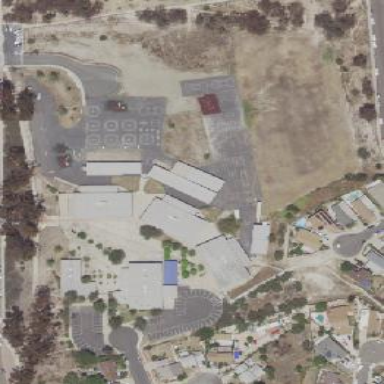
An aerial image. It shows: School.